Aerial crown-view tile of a tropical tree (Barro Colorado Island, Panama), acquired 20250217:
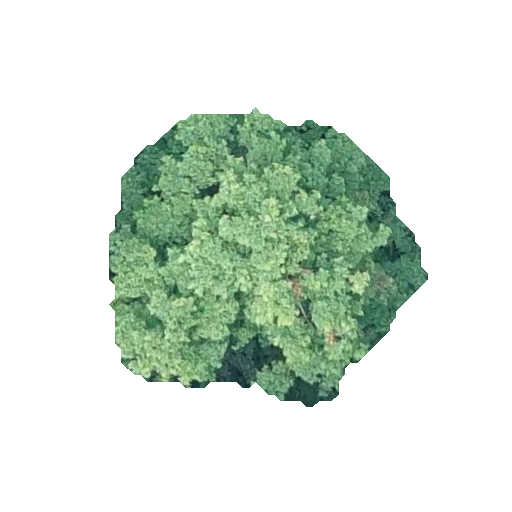
Species: Guapira myrtiflora
GBIF accepted scientific name: Guapira myrtiflora
Crown area: 103.086 m²